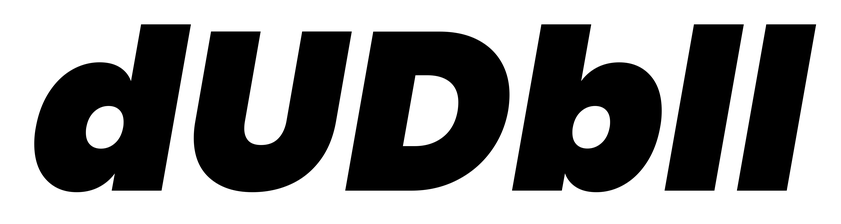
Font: Poppins-BlackItalic